Interaction volume radius: 10 \u00c5
Interaction volume height: 10 \u00c5
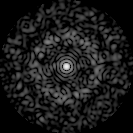
Disorder parameter: 0.8363